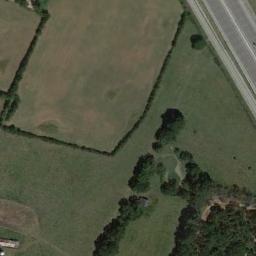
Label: meadow